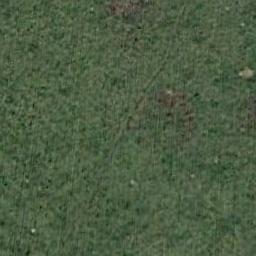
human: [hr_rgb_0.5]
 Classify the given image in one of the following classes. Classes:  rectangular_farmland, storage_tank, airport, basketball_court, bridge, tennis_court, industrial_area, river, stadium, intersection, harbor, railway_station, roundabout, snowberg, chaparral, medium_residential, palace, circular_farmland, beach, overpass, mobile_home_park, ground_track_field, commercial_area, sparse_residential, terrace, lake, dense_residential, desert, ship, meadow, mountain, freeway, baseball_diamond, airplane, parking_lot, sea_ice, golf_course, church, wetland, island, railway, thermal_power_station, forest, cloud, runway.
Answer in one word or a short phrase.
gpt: meadow